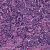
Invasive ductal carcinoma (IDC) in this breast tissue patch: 1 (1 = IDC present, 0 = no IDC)